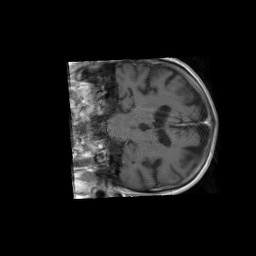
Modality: T1w
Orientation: coronal
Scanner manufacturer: philips
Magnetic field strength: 1.5 T
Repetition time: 0.7464 s
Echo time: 0.012 s